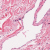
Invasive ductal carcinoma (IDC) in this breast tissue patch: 0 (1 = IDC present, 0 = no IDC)